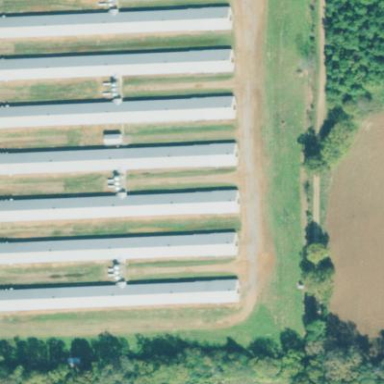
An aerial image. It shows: Poultry farmyard is depicted in the image.